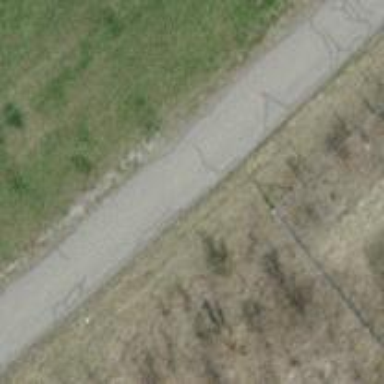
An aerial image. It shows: Asphalt track with grade 1 tracktype.